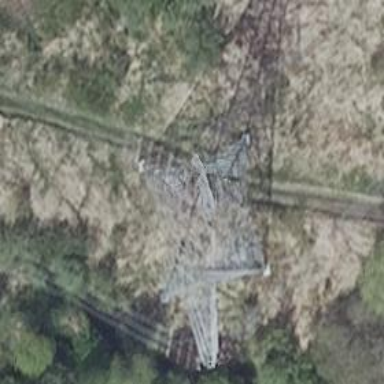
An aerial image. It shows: Power tower.